Here is the raw accelerometer signal from a rotor rig, plotted against time. What is the most likely rotor condition (normal, misalignment, unbalance, looseness)?
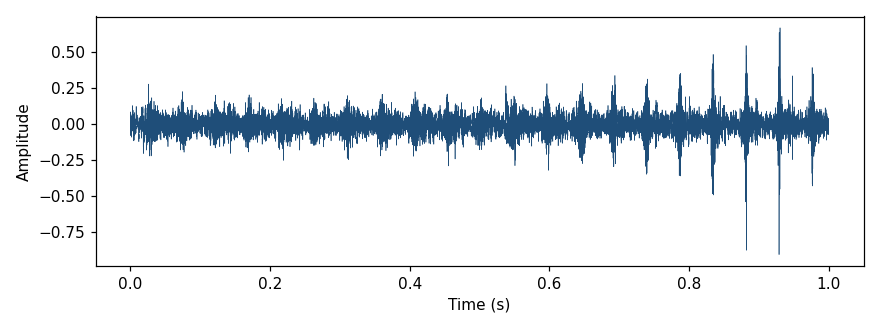
Answer: looseness